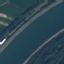
Label: River